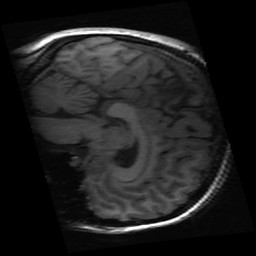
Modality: inplaneT1
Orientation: sagittal